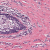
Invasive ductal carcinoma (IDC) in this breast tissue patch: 0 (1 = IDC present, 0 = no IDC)